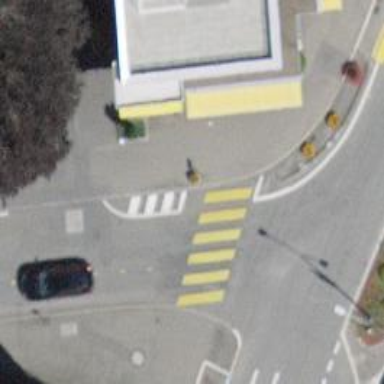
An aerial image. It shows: Uncontrolled zebra crossing with notable zebra markings.